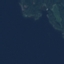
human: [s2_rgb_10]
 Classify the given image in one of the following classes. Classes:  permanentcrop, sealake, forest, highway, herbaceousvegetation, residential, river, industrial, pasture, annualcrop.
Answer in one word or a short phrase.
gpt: SeaLake